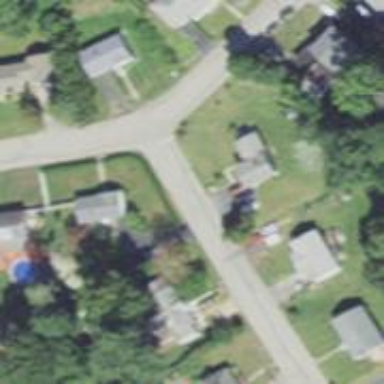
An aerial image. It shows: Residential driveway designated as service road.